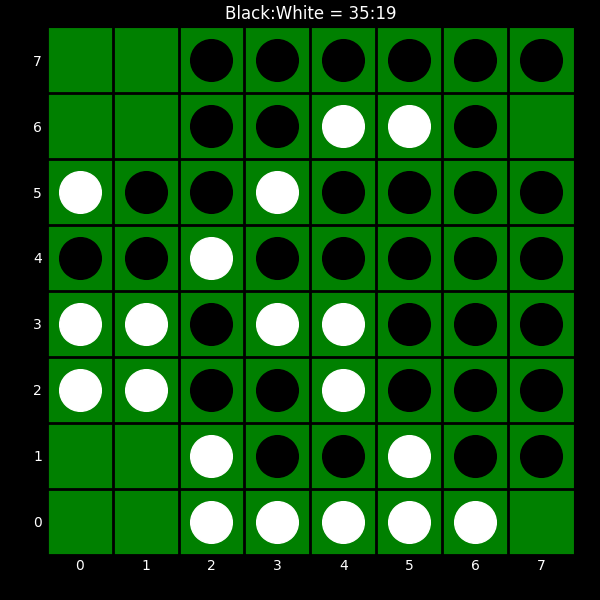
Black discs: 35
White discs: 19